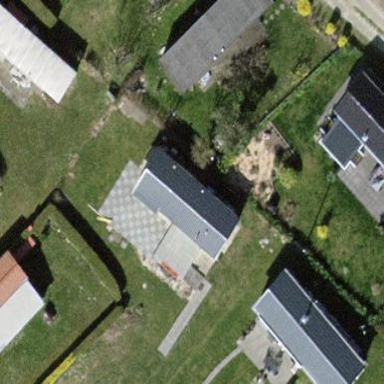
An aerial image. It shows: Static caravan with gabled roof.